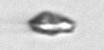
Label: detritus_transparent